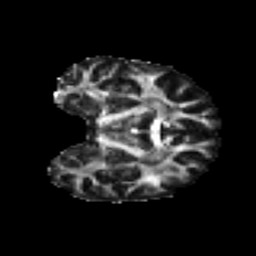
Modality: FA
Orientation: coronal
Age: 32
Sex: male
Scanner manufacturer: ge
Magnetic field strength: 3 T
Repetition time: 7.8 s
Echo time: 0.0607 s